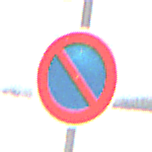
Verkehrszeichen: EingeschraenktesHalteverbot
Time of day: MorningAfternoon
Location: Outdoor (Nature)
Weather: Overcast
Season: Winter
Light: Natural